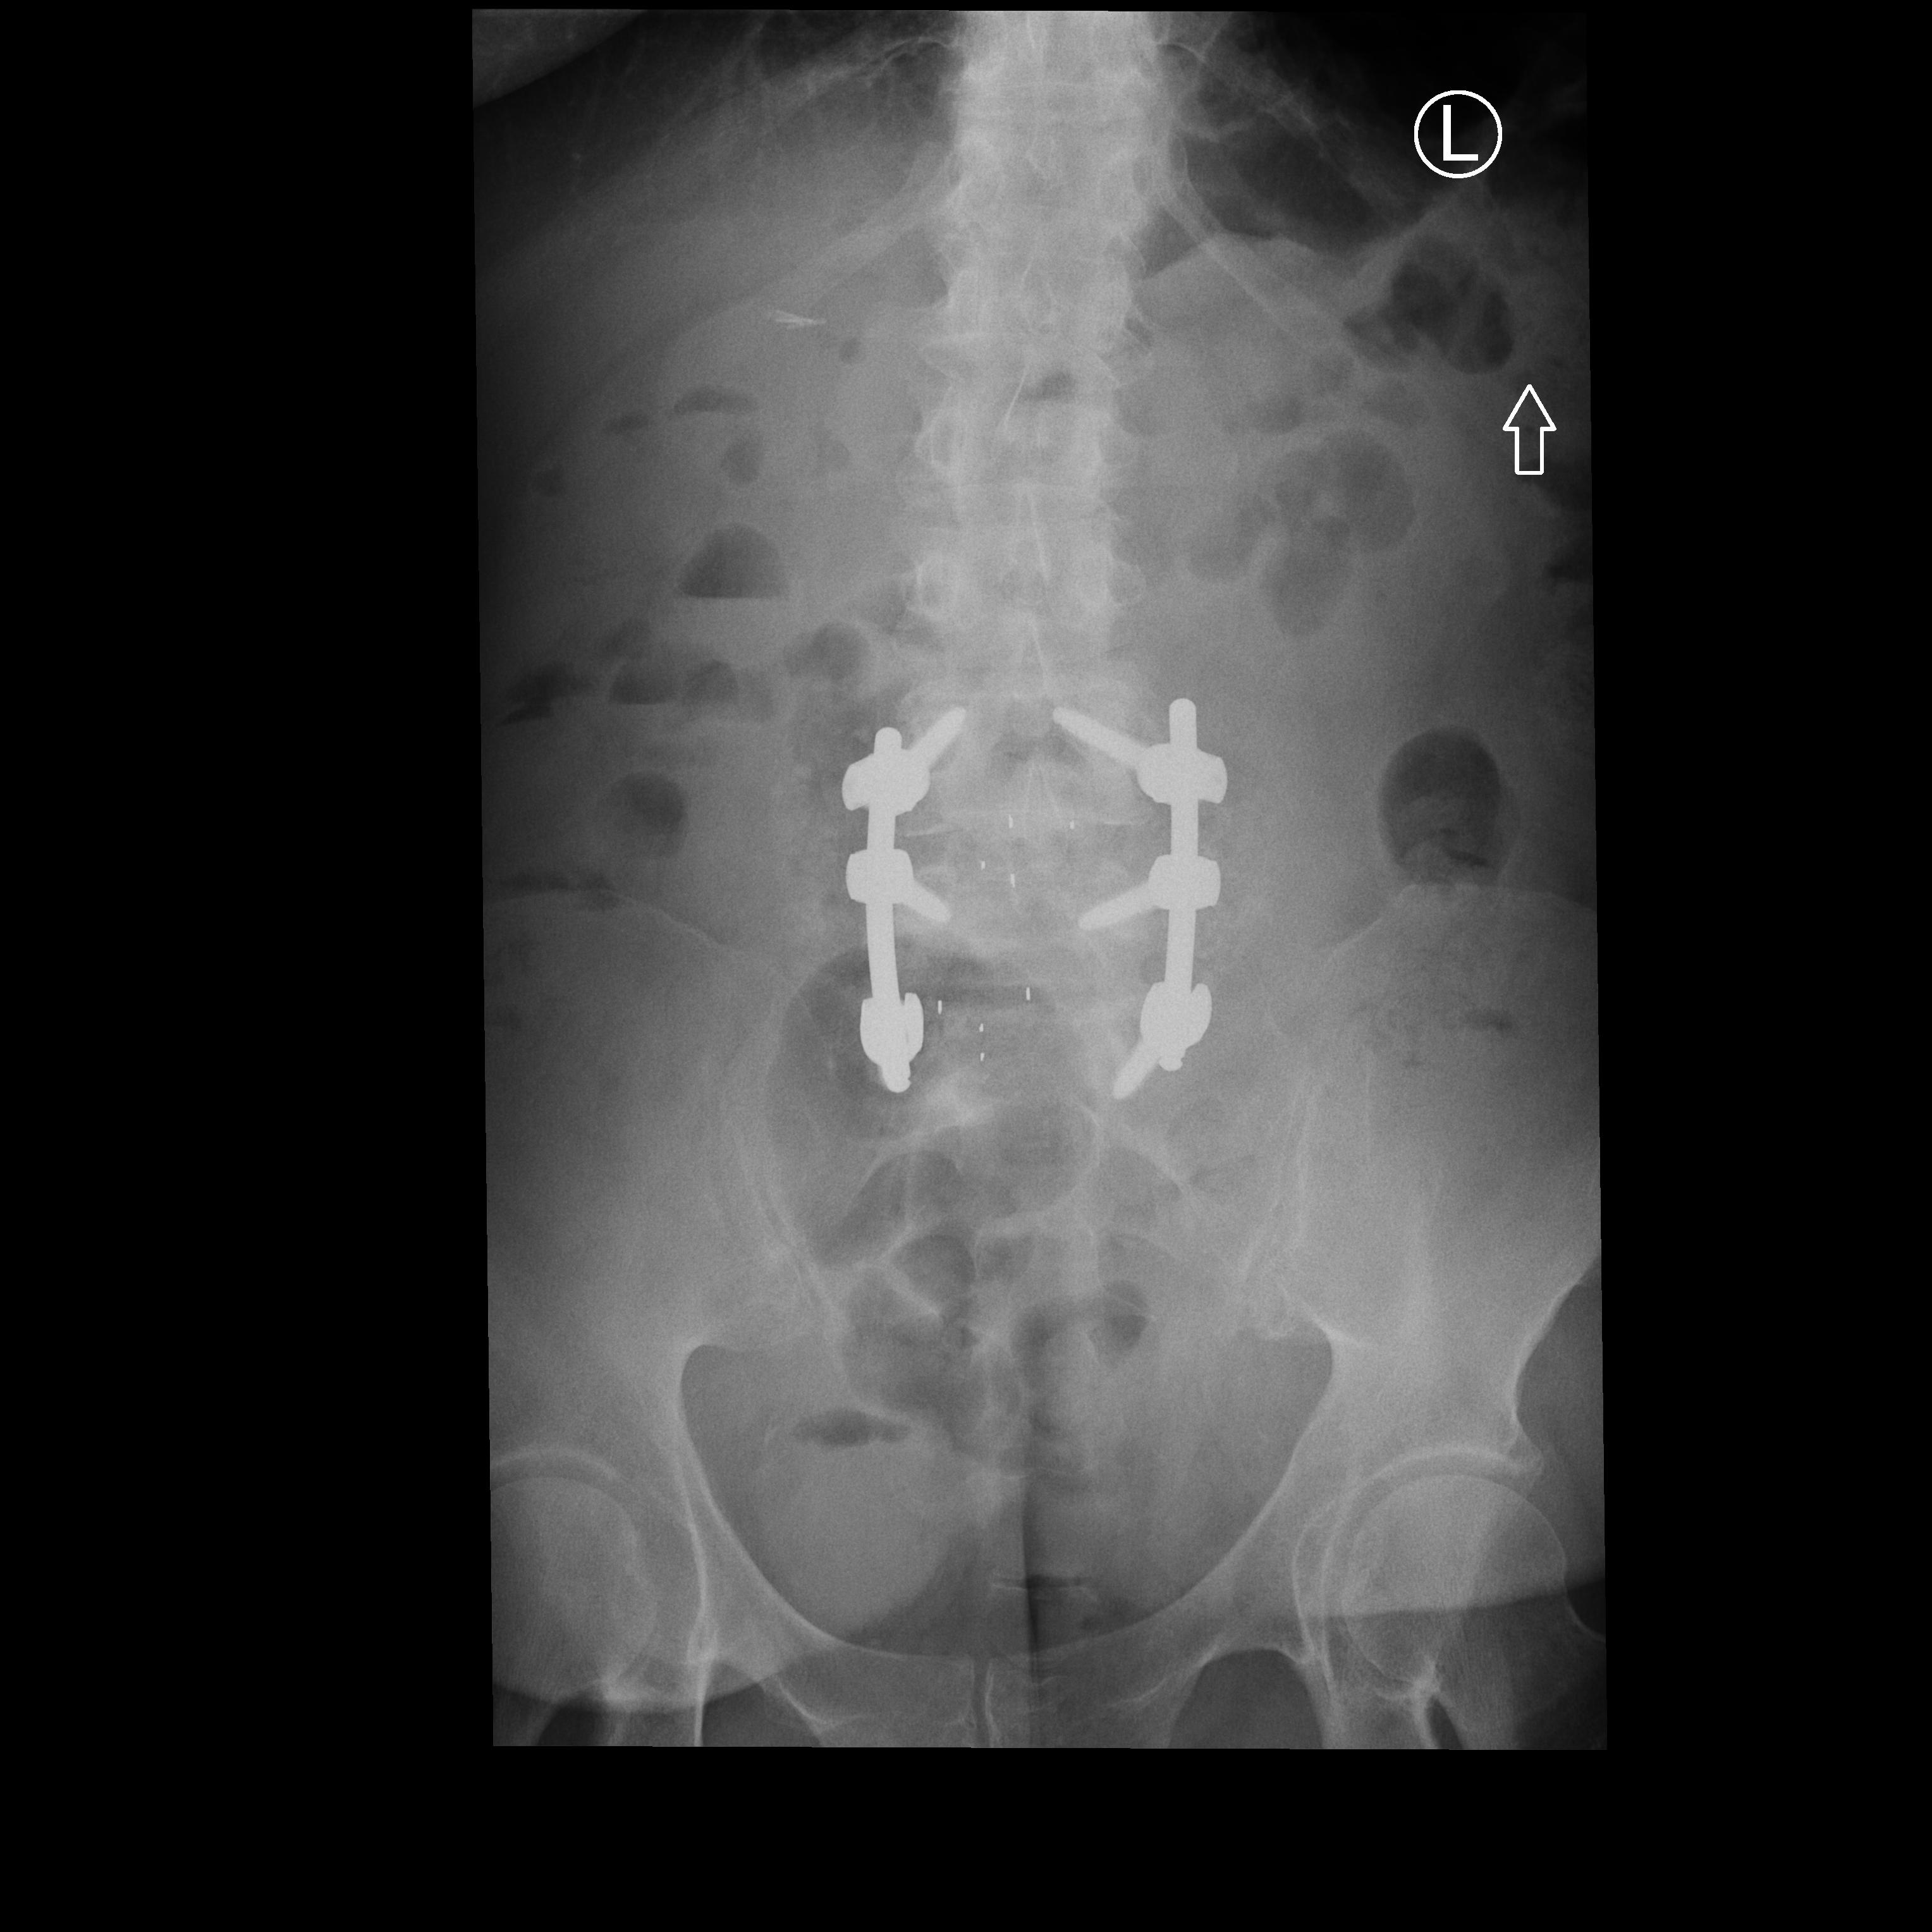
View: AP
Implant manufacturer: medtronic solera